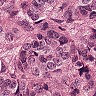
Metastatic tissue present: yes